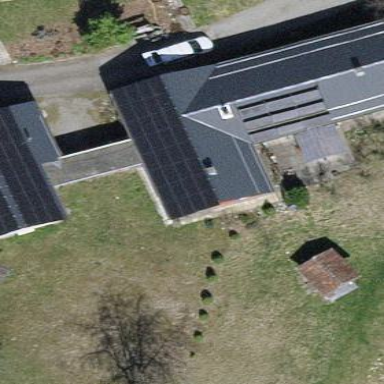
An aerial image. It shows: Solar photovoltaic panel generator.